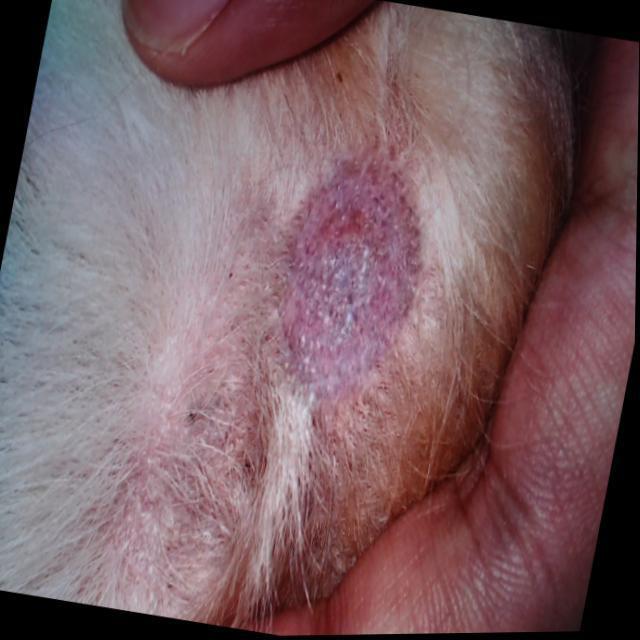
Canine ringworm (Dermatophytosis) — fungal infection caused by Microsporum or Trichophyton. Presents with circular alopecia, scaling, crusting, and broken hairs.